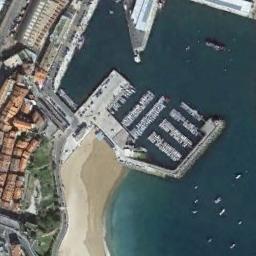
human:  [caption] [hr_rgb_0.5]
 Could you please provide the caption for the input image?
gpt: There are few ships in the harbor .

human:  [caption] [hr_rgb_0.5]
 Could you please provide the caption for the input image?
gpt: Many ships are moored on the sea next to the harbor next to the building, And many ships are scattered on the sea .

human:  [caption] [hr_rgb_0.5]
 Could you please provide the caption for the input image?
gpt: The harbor with lots of neatly docked boats is next to a dense residential area and a beach beside .

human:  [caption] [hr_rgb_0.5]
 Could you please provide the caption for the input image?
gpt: Many ships are in the harbor .

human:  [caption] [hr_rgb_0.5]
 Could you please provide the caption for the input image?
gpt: There are many brown buildings beside the harbor with many ships .